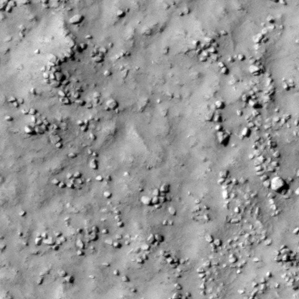
Label: non_frost